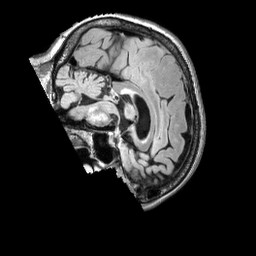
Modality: FLAIR
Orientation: sagittal
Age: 75
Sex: female
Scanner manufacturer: siemens
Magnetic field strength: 3 T
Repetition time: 5 s
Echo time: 0.387 s